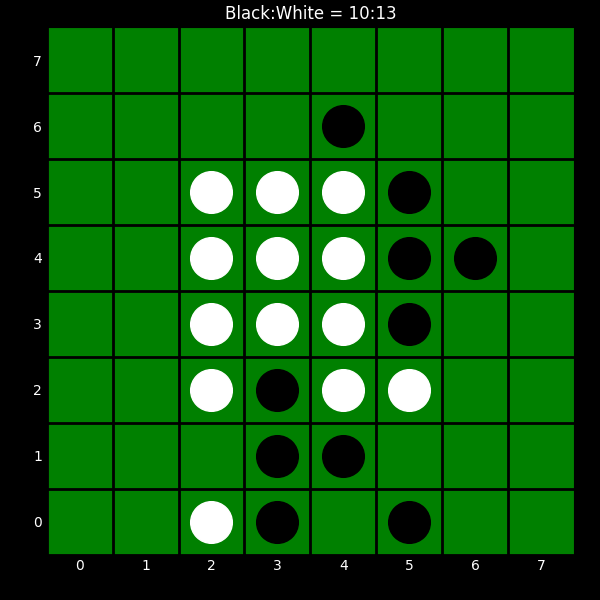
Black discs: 10
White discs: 13